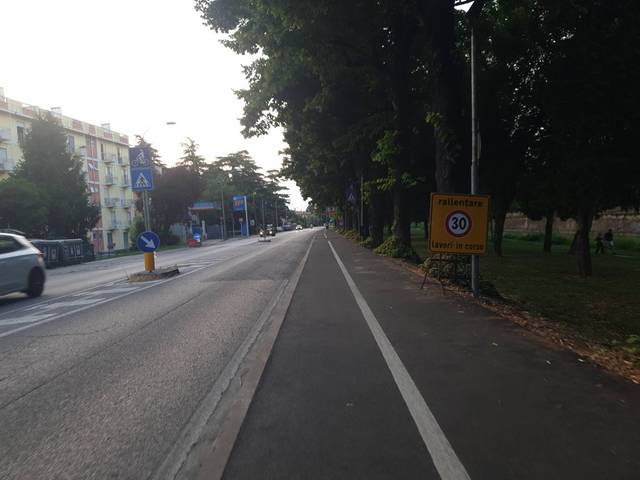
Region: Italy
Coordinates: 45.394, 11.866